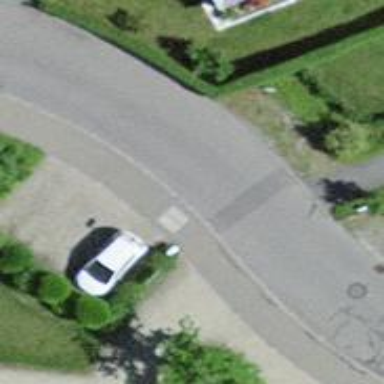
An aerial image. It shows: Parking area with surface.